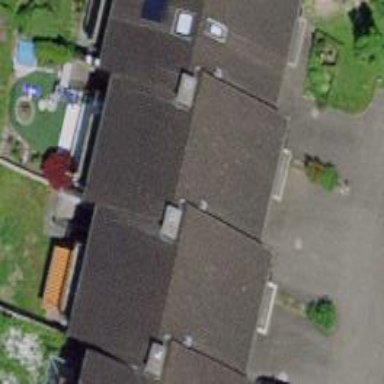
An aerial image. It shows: Terrace building.